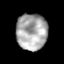
Tissue: prostate
Cell type: Epithelial cells
Senescence score: 0.3558
Nuclear area (px): 1100
Mean DAPI intensity: 169.666